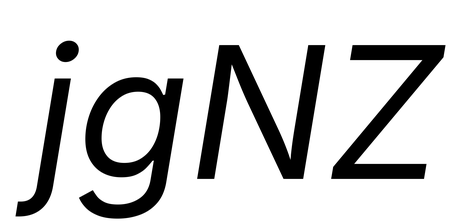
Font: Inter-Italic_Italic